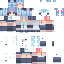
A female human skin with pale skin, wearing blonde helmet dressed in a blue tshirt and blue shorts, featuring a closed mouth.